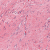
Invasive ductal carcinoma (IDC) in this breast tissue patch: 0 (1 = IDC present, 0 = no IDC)